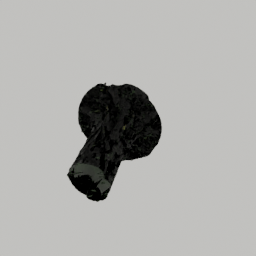
Label: nature